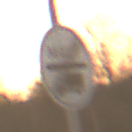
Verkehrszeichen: EndeMautpflicht
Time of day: SunriseSunset
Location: Outdoor (Nature)
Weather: PartlyCloudy
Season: NotSpecified
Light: Natural